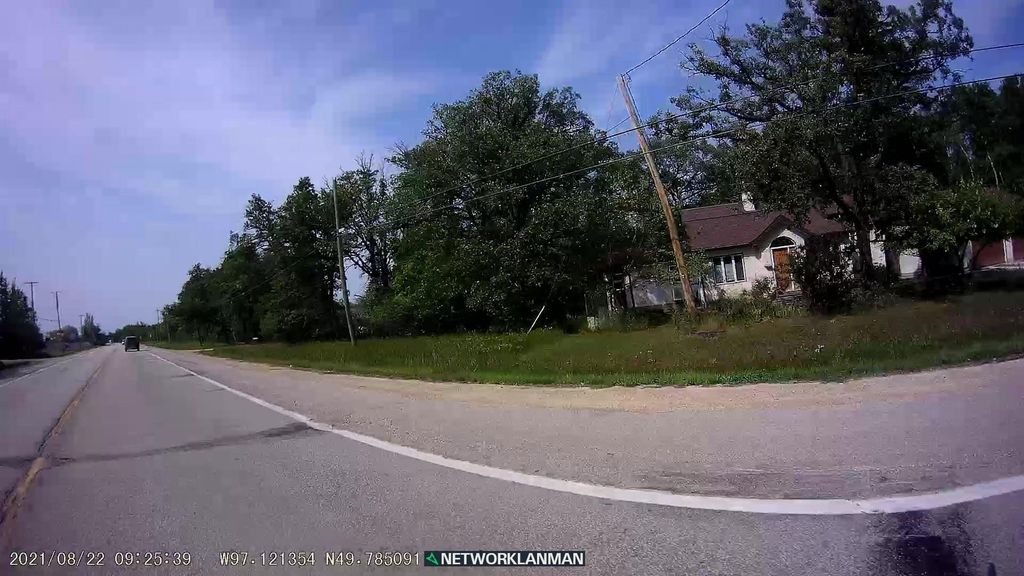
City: winnipeg